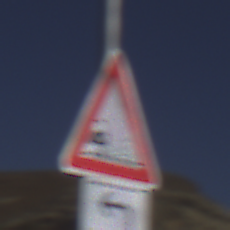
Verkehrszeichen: SplittSchotter
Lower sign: RichtungsangabeDurchPfeile2
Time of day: MorningAfternoon
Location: Outdoor (Nature)
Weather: Clear
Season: NotSpecified
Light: Natural